Interaction volume radius: 10 \u00c5
Interaction volume height: 40 \u00c5
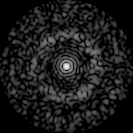
Disorder parameter: 0.8427